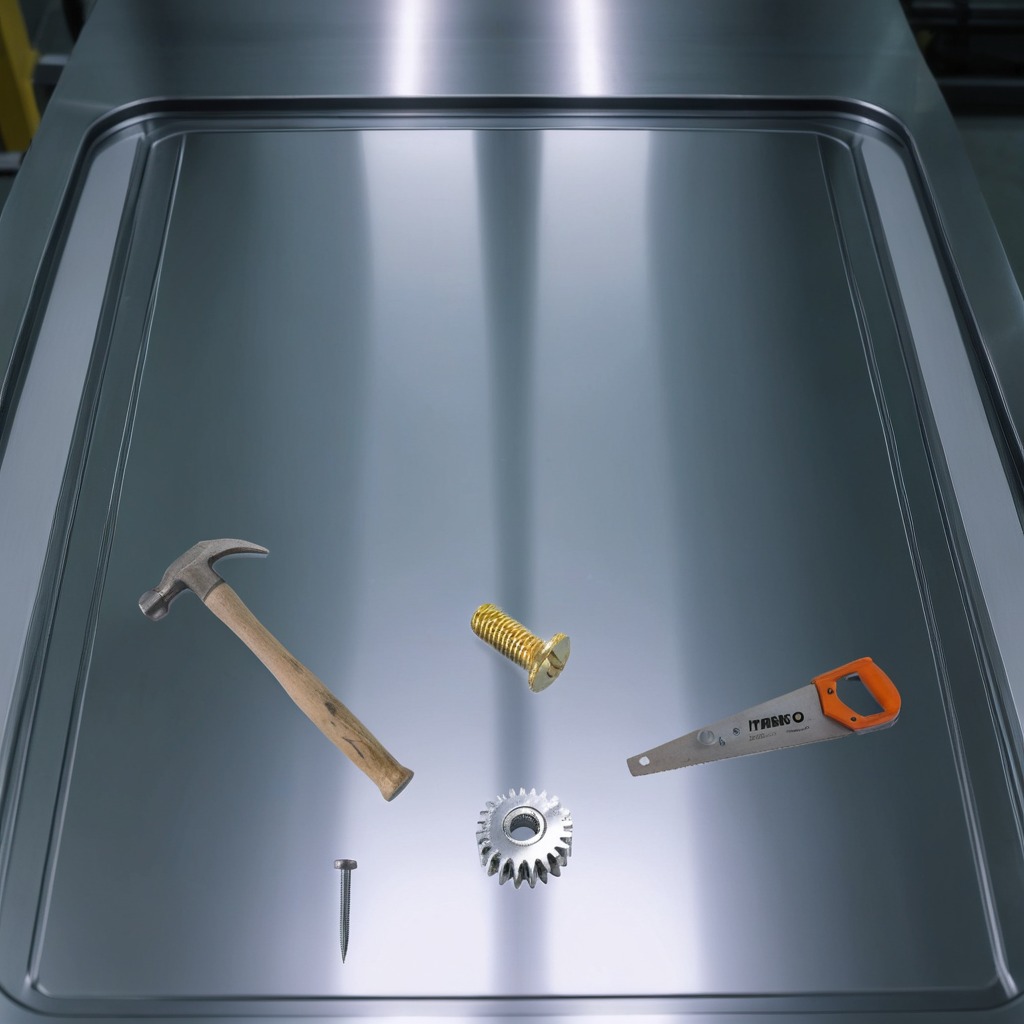
A steel gear with teeth, a metal machine screw, a hammer, an iron nail, and a handheld metal saw are lying on the metal table in a machine shop under fluorescent lights.